Question: I'am new in 'complex' things with excel, I cant find what I look for. I tried things with index,match,row.
The marks ("x") need to be replaced with text1 till text5. The
quantity of the texts (column B) can variate but they are always equal to
quantity of the marks ("x") in column A. The Value of "x" and "FALSE" doesnt matter. The order of the marks in column A can change.
'''
columnA | columnB | ColumnC (result)
"FALSE" | "text1" | "FALSE"
"FALSE" | "text2" | "FALSE"
x | "text3" | "text1"
x | "text4" | "text2"
x | "text5" | "text3"
"FALSE" | | "FALSE"
x | | "text4"
"FALSE" | | "FALSE"
x | | "text5"
'''
Is is possible to do with excel formula or with vba?
Thank you,
[
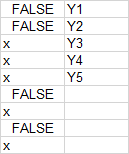
Answer: Try the following in C1 and copy down. This is assuming you have no header row(s)
'''
=IF(A1<>"x",A1,INDEX(B:B,COUNTIF($A$1:A1,"x")))
'''
<URL>
### UPDATE for header rows
'''
=IF(A1<>"x",A1,INDEX(B:B,COUNTIF($A$5:A5,"x")+4))
or
=IF(A1<>"x",A1,INDEX(B:B,COUNTIF($A$5:A5,"x")+ROW($A$4))
'where A4 is a cell in the last row of your header row.
'''
Place the above in row 5 and copy down as required.